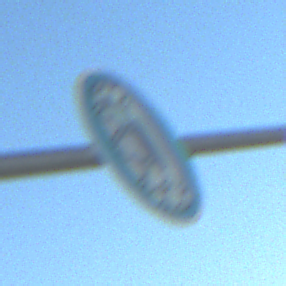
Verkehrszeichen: SchneekettenVorgeschrieben
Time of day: MorningAfternoon
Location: Outdoor (Nature)
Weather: Clear
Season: Autumn
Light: Natural